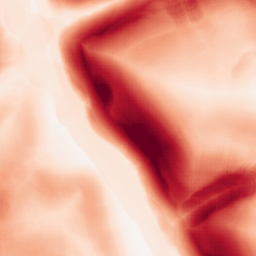
Category: morphological
Decomposition family: morphological_gradient
Decomposition parameters: size: 15
shape: disk
Upsampling method: sinc_hamming
Upsampling parameters: scale: 4
kernel_size: 8
Upsampling scale: 4